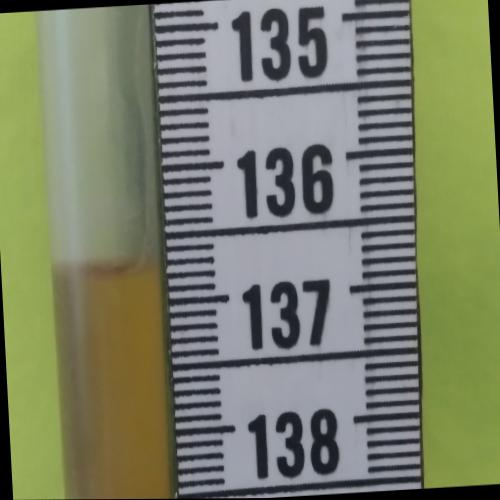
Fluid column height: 136.7 cm